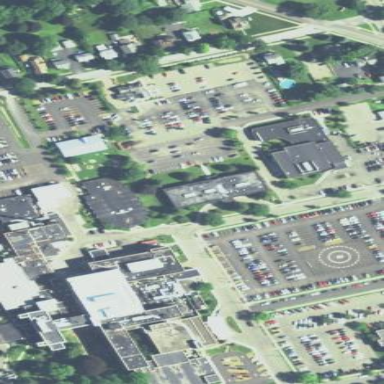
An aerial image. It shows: Hospital providing healthcare services.